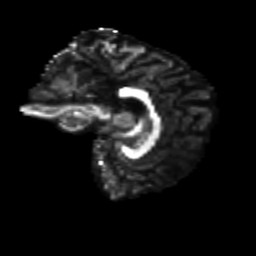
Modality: FA
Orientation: sagittal
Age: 35
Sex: female
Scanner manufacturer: siemens
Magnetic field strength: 3 T
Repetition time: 8.6 s
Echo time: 0.095 s